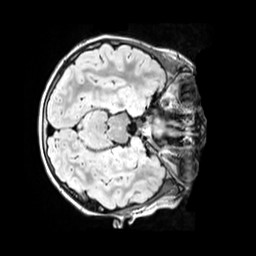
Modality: FLAIR
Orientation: axial
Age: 9
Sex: female
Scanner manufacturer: siemens
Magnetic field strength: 3 T
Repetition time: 5 s
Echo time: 0.388 s